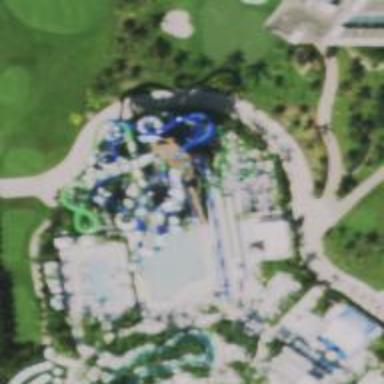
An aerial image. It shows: Water slide attraction.